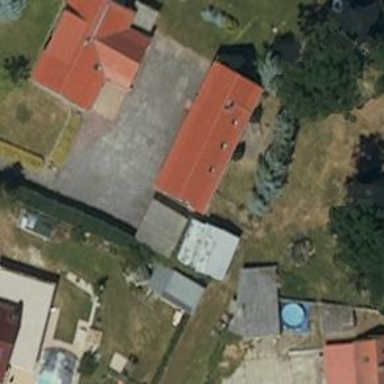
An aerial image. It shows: Shed building.